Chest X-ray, PA view. Patient: 65 years old, sex M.
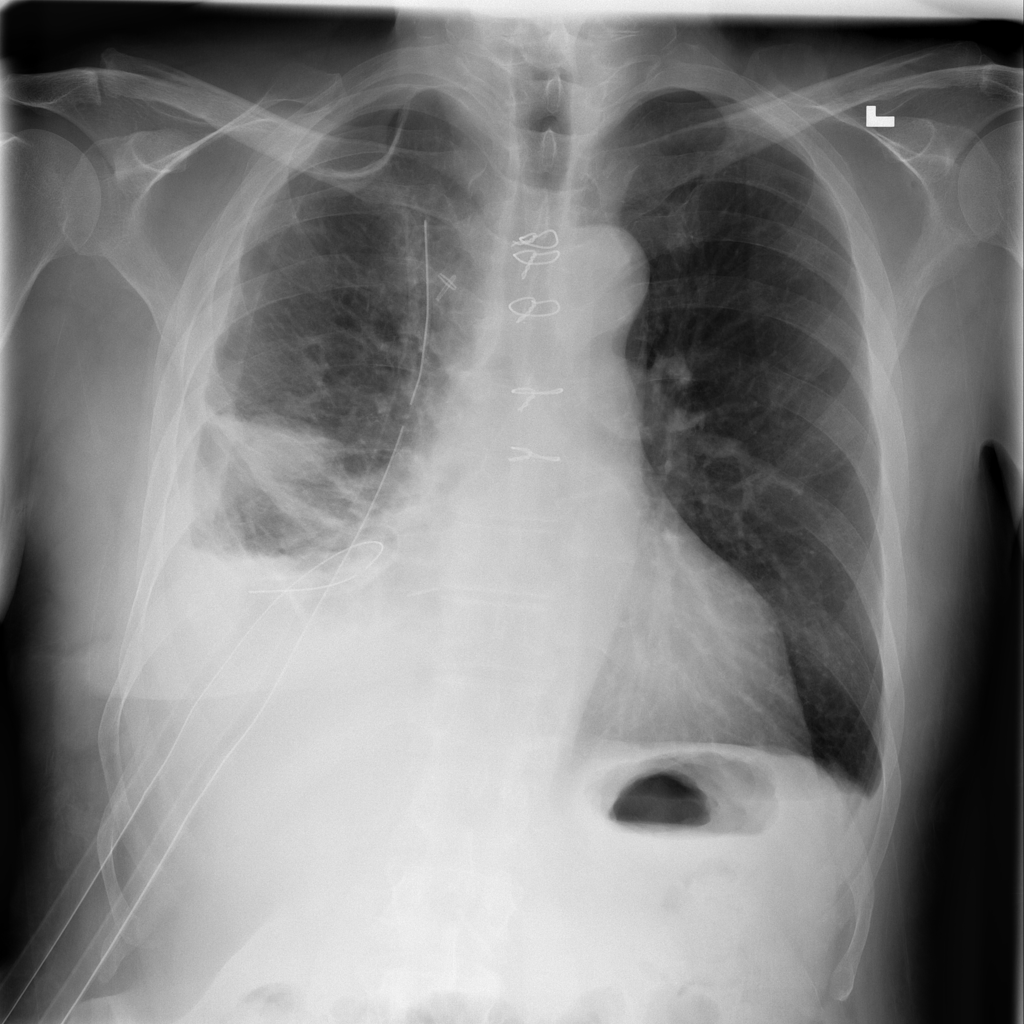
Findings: Pneumothorax